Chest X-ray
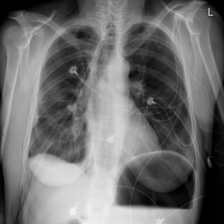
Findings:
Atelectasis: negative
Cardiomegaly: negative
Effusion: negative
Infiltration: negative
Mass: negative
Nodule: negative
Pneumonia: negative
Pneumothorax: negative
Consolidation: negative
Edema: negative
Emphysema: negative
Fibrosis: negative
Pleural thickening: negative
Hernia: negative